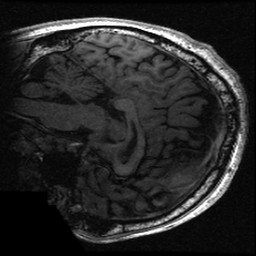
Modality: T1w
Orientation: sagittal
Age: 27
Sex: male